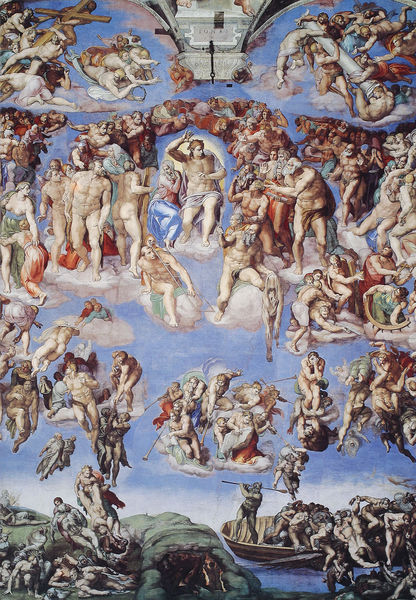
Titel: Das Jüngste Gericht
Künstler: Michelangelo
Standort: Rom, Vatikan, Sixtinische Kapelle (EU - I - Latium)
Schlagwörter: blau, felsen, gemälde, himmel, körper, nackt, wasser, weiß, wolken, grün, menschen, see, bewegung, grau, schwarz, säule, rot, wiese, wolke, gericht, mensch, stein, bild, boot, engel, schiff, farben, papst, ruderer, wandgemälde, fallen, kreuz, rom, christus, jesus, hölle, jüngstes gericht, verdammte, leuchtend, fresko, heilig, maria, stürzen, michelangelo, aufsteigen, kreuzweg, stichkappe, jüngste gericht, sixtinische kapelle, sixtinische, #wolken, licht, trompeten, tücher, bärte